Question: I am trying to achieve the following layout in html. Bigger div 1. Then another div next to it with a margin on the top. If I give float: left to the first div, on giving margin-top to the second div also brings the div 1 down. :(
please suggest.

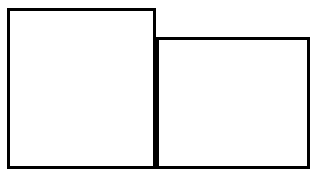
Answer: Here's what you want, tested and working :)
<URL>
'''
<div id="first"><p>Hello<br/>Test</p></div>
<div id="second">World</div>
'''
'''
#first{
background-color:red;
float:left;
}
#second{
background-color:blue;
float:left;
margin-top:52px;
}
'''